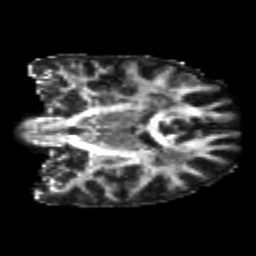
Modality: FA
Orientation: coronal
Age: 24
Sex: female
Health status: healthy
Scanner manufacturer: philips
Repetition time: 7.382 s
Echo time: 0.08599 s